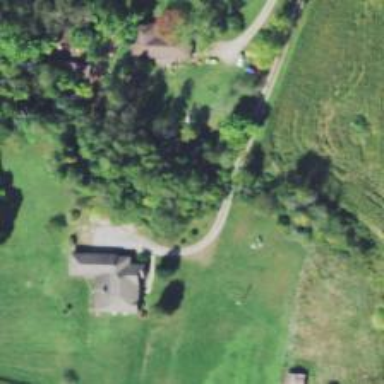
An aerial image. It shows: Driveway leading to service road.